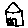
Label: house